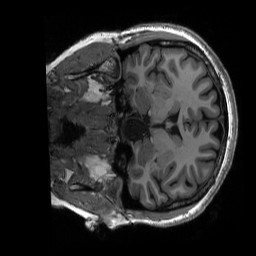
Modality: T1w
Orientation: coronal
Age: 22
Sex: female
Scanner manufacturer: siemens
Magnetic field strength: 3 T
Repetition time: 2.53 s
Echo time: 0.0033 s